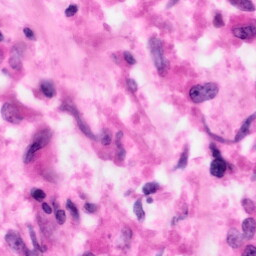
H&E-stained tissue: Pancreatic